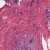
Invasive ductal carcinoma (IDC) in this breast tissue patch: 1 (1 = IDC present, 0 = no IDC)